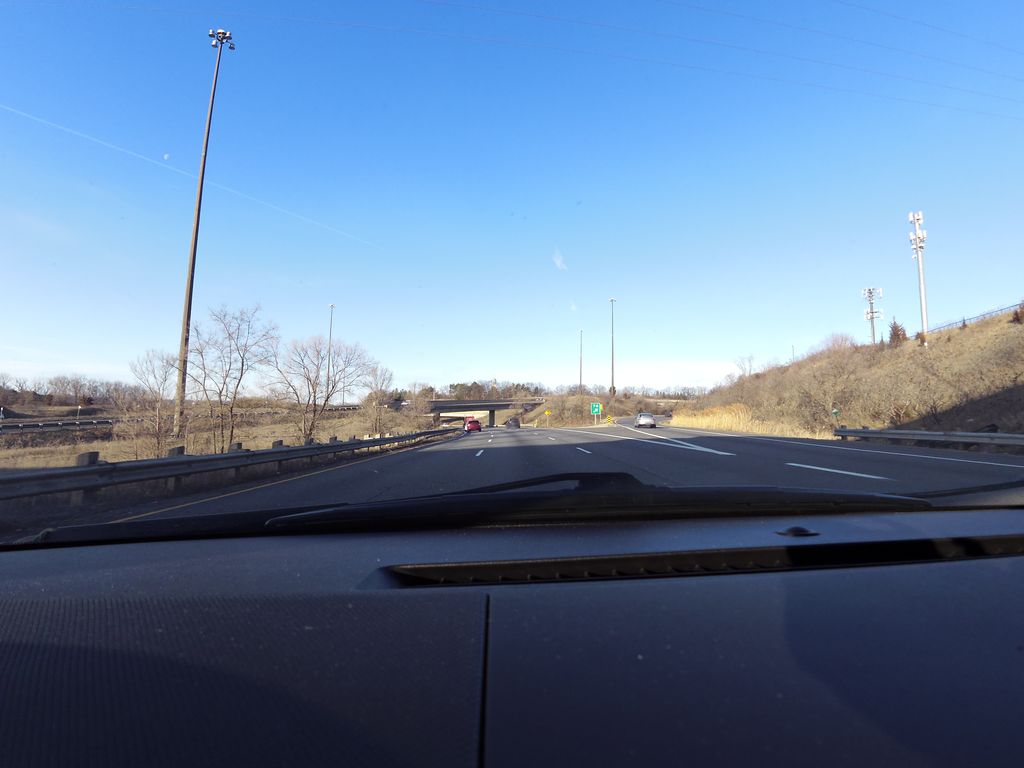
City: hamilton